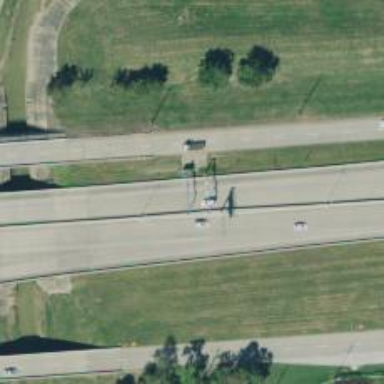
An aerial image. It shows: Toll gantry on the road.